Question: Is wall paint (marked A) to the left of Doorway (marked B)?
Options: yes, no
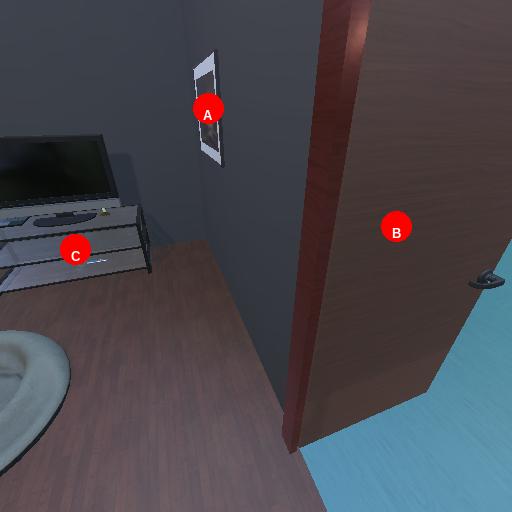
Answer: yes